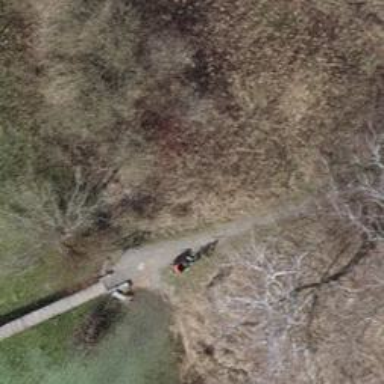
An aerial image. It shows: Path covered in grass.